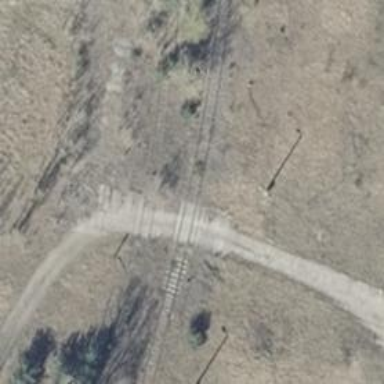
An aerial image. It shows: Railway level crossing.